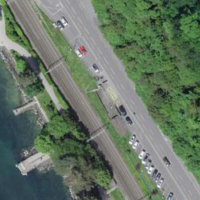
EUNIS habitat code: 57
Species observed at this site:
Chroicocephalus ridibundus
Podarcis muralis
Pinus sylvestris
Podiceps cristatus
Taxus baccata